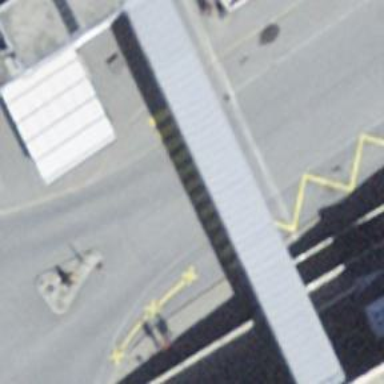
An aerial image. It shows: Marked zebra crossing on the road.